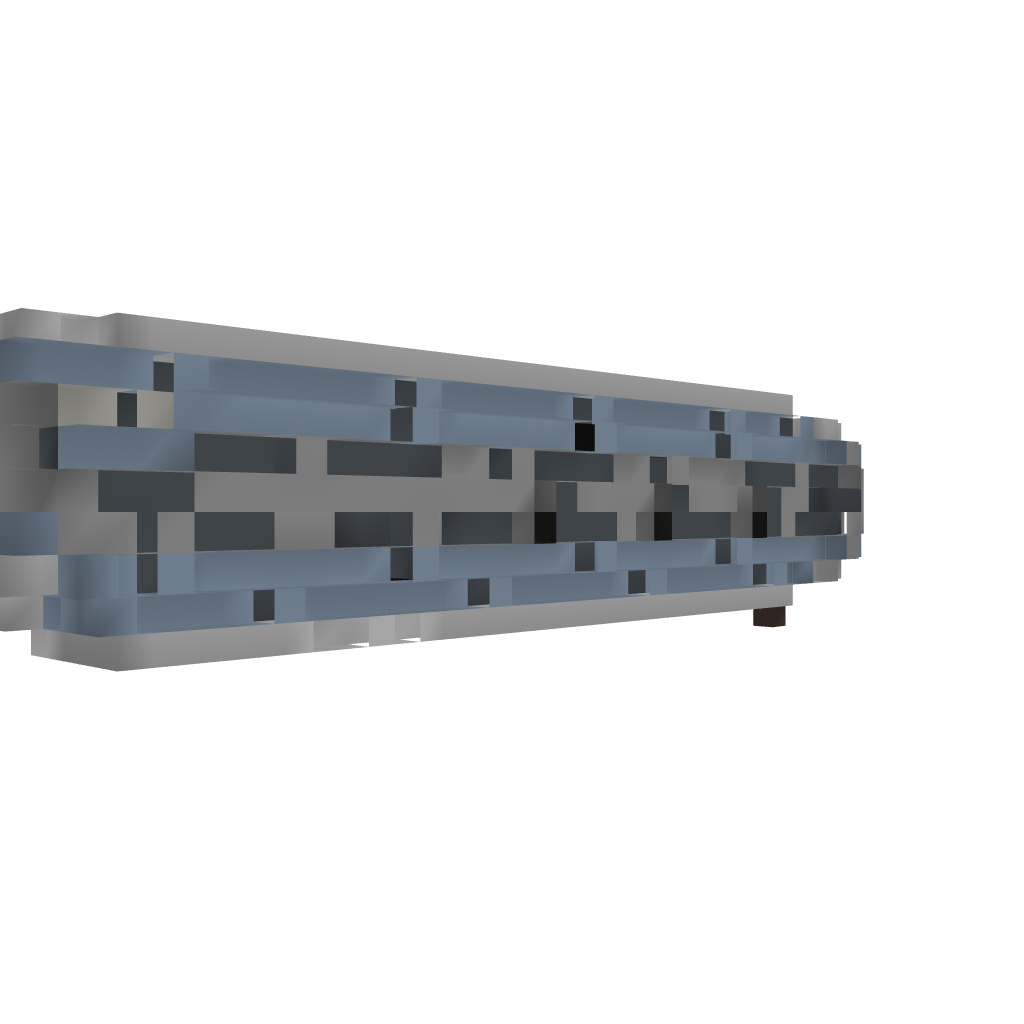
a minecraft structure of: Royal Navy Torpedo Corvette